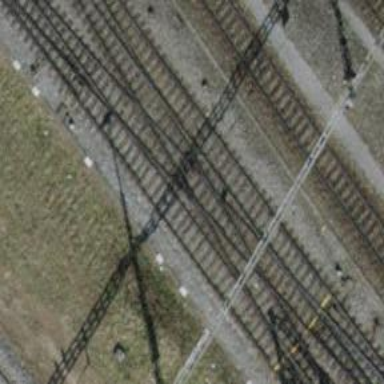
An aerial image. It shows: Single-track electrified railway yard with contact line electrification.